Question: I've got the following plot:

So I've got two groups of words that I've coloured in red and blue. Besides that I've got two legends where each legend corresponds to one group.
My code is as follows:
'''
install.packages("wordcloud")
library(wordcloud)
textplot(cor_met_u1, cor_met_u2, 1:length(cor_met_u1) ,ylim=c(-1,1), xlim=c(-1,1), col ="red", show.lines=F)
par(new=T)
textplot(cor_met_v1, cor_met_v2, 1:length(cor_met_v1),ylim=c(-1,1), xlim=c(-1,1),show.lines=F,col="blue")
legend("topright", inset=c(-0.1,0), legend=objwoorden, title="Object names",cex=0.7,col="red")
legend("topright", inset=c(0.1,0), legend=trefwoorden, title="Keywords",cex=0.7,col="blue")
'''
Now I would like to adapt the following things, but I can't find how to do this:
- The legend with the title Object names: I would like that every word in this legend is in red AND I would like that every word in this legend has the corresponding number in the plot as key. - Same as above: The legend with the title Keywords: I would like that every word in this legend is in blue AND I would like that every word in this legend has the corresponding number in the plot as key. - My legends haven't enough space, a part of the legends aren't plotted. How can I reduce the space of the plot of points, and increase the space for the legends?
My data (the red part):
'''
cor_met_u1 <- c(-8.553663e-01, -7.726949e-01, -7.308201e-01, -6.992058e-01, -6.675692e-01, -5.971927e-01, -5.870302e-01, -4.856212e-01, -4.612918e-01, -4.185641e-01, -4.106425e-01, 3.816280e-01, 3.184851e-01, 8.766928e-03, 9.121623e-03, 9.227969e-03, -3.477085e-02, 1.248777e-02, 2.982004e-03, 3.970818e-03, 3.970818e-03, 3.970818e-03, 4.099181e-03, -2.823043e-03, 2.702839e-02,-1.683602e-03, -2.231668e-02, 4.884192e-02, -1.177896e-02, -2.984341e-02, -1.120810e-02, 1.449123e-02, -2.223017e-02, 2.764716e-02, 1.514186e-02, 3.261371e-03, -1.661866e-03, -1.661866e-03, -1.661866e-03, -1.661866e-03, -1.661866e-03, 4.787548e-05, -5.408560e-04, -1.331249e-02, 1.669416e-02, 1.739344e-02)
cor_met_u2 <- c(-2.246893e-03, -2.632274e-03, -1.049068e-03, -2.192703e-03, -1.948807e-03, -5.081165e-04, 9.637142e-04, -6.389820e-04, -1.113667e-03, -2.423015e-01, -4.794701e-05, -1.412691e-03, -1.321541e-03, -9.755640e-01, -9.682569e-01, -9.530348e-01, -9.129931e-01, -8.893264e-01, -8.197392e-01, -8.077923e-01,-8.077923e-01, -8.077923e-01, -8.069009e-01, -8.060184e-01, -7.557130e-01,-7.496069e-01, -7.100768e-01, -6.772976e-01, -6.075918e-01, -5.945667e-01,-5.296330e-01, -5.198169e-01, -4.598129e-01, -4.484590e-01, -4.466080e-01, -4.401859e-01, -3.982912e-01, -3.982912e-01, -3.982912e-01, -3.982912e-01,-3.982912e-01, -3.956812e-01, -3.681578e-01, -3.640512e-01, -3.532156e-01,-3.064998e-01)
objwoorden <- c('subcha', 'subchange', 'executant', 'information', 'authorization', 'change', 'origin', 'admi', 'acount', 'start', 'telnummer', 'device', 'mgmt', 'krn', 'uitoef', 'doel', 'titel', 'child', 'calculator', 'bckup', 'execid', 'fgr', 'vanuit','content', 'personeelsnummer', 'enkel', 'niveau', 'value', 'indicator', 'verschil', '1jaar', 'parent', 'jaarmaand','volgnummer', 'parentvolgnummers', 'plt2', 'rsum', 'gebruiksart', 'herstellingskost', 'leeggoedverschil', 'voorraadverschil', 'kasverschil', 'begindatummaand', 'jaarmaand1jaar', 'descr', 'excid')
'''
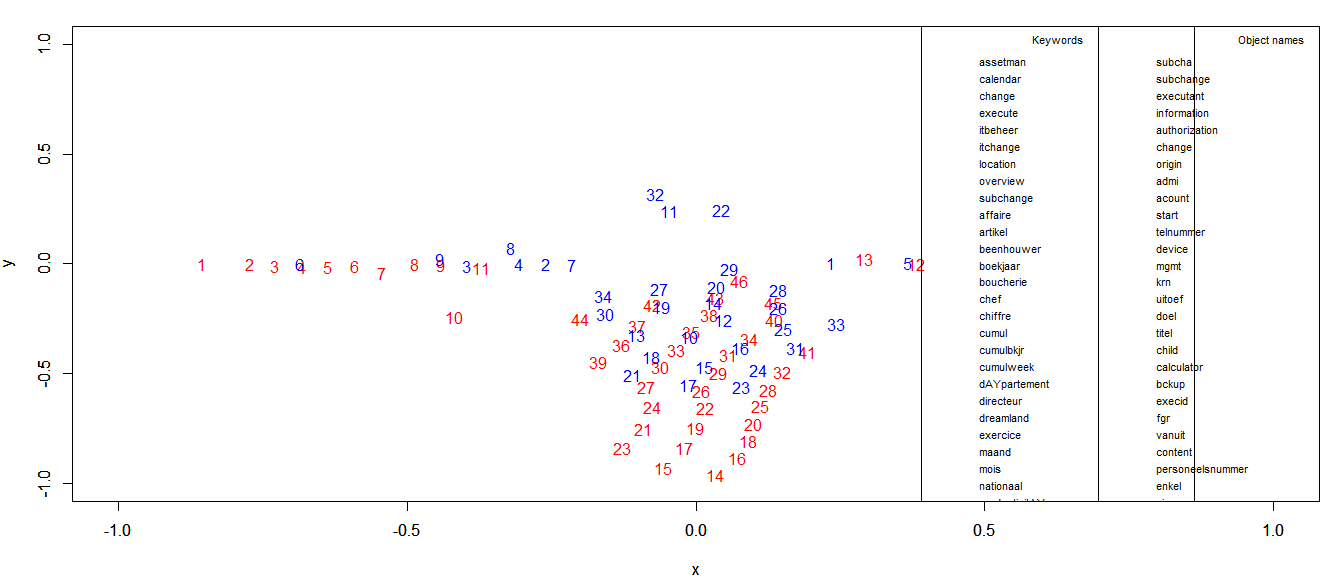
Answer: One of the problems in your approach is that you plot the table on top of your plot. Considering the amount of words, I would use 'ggplot2' in order to plot the table next to the plot. With the example data you provided:
'''
cor_met_u1 <- c(-8.553663e-01, -7.726949e-01, -7.308201e-01, -6.992058e-01, -6.675692e-01, -5.971927e-01, -5.870302e-01, -4.856212e-01, -4.612918e-01, -4.185641e-01, -4.106425e-01, 3.816280e-01, 3.184851e-01, 8.766928e-03, 9.121623e-03, 9.227969e-03, -3.477085e-02, 1.248777e-02, 2.982004e-03, 3.970818e-03, 3.970818e-03, 3.970818e-03, 4.099181e-03, -2.823043e-03, 2.702839e-02,-1.683602e-03, -2.231668e-02, 4.884192e-02, -1.177896e-02, -2.984341e-02, -1.120810e-02, 1.449123e-02, -2.223017e-02, 2.764716e-02, 1.514186e-02, 3.261371e-03, -1.661866e-03, -1.661866e-03, -1.661866e-03, -1.661866e-03, -1.661866e-03, 4.787548e-05, -5.408560e-04, -1.331249e-02, 1.669416e-02, 1.739344e-02)
cor_met_u2 <- c(-2.246893e-03, -2.632274e-03, -1.049068e-03, -2.192703e-03, -1.948807e-03, -5.081165e-04, 9.637142e-04, -6.389820e-04, -1.113667e-03, -2.423015e-01, -4.794701e-05, -1.412691e-03, -1.321541e-03, -9.755640e-01, -9.682569e-01, -9.530348e-01, -9.129931e-01, -8.893264e-01, -8.197392e-01, -8.077923e-01,-8.077923e-01, -8.077923e-01, -8.069009e-01, -8.060184e-01, -7.557130e-01,-7.496069e-01, -7.100768e-01, -6.772976e-01, -6.075918e-01, -5.945667e-01,-5.296330e-01, -5.198169e-01, -4.598129e-01, -4.484590e-01, -4.466080e-01, -4.401859e-01, -3.982912e-01, -3.982912e-01, -3.982912e-01, -3.982912e-01,-3.982912e-01, -3.956812e-01, -3.681578e-01, -3.640512e-01, -3.532156e-01,-3.064998e-01)
objwoorden <- c('subcha', 'subchange', 'executant', 'information', 'authorization', 'change', 'origin', 'admi', 'acount', 'start', 'telnummer', 'device', 'mgmt', 'krn', 'uitoef', 'doel', 'titel', 'child', 'calculator', 'bckup', 'execid', 'fgr', 'vanuit','content', 'personeelsnummer', 'enkel', 'niveau', 'value', 'indicator', 'verschil', '1jaar', 'parent', 'jaarmaand','volgnummer', 'parentvolgnummers', 'plt2', 'rsum', 'gebruiksart', 'herstellingskost', 'leeggoedverschil', 'voorraadverschil', 'kasverschil', 'begindatummaand', 'jaarmaand1jaar', 'descr', 'excid')
# combine the variables in a dataframe
df <- data.frame(cor_met_u1,cor_met_u2,objwoorden)
# create a number variable
df$nr <- seq_along(df$objwoorden)
# load the required packages
library(ggplot2)
library(gridExtra)
# create the plot (without the table)
pl <- ggplot(df, aes(x=cor_met_u1, y=cor_met_u2)) +
geom_text(position="dodge", aes(label=nr), size=3, color="red") +
theme_bw()
# create the legend table
tbl <- tableGrob(df[,c("nr","objwoorden")],
show.rownames=FALSE, show.colnames=TRUE,
gpar.coltext = gpar(col = "red", cex = 1),
gpar.coretext = gpar(col = "black", cex = 0.9),
gpar.colfill = gpar(fill = NA, col = "white"),
gpar.corefill = gpar(fill = NA, col = "white"))
# combine the plot & table in one plot
png(filename="plot-plus-table.png", width=1200, height=1000)
grid.arrange(pl, tbl, nrow=1, widths = c(4/5, 1/5))
dev.off()
'''
this results in the following plot:

With the same logic, you can add a table for the blue values as well.